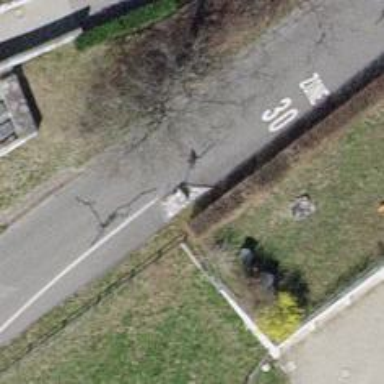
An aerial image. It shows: Traffic calming feature called choker.